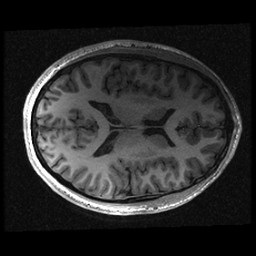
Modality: T1w
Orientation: axial
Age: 24
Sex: male